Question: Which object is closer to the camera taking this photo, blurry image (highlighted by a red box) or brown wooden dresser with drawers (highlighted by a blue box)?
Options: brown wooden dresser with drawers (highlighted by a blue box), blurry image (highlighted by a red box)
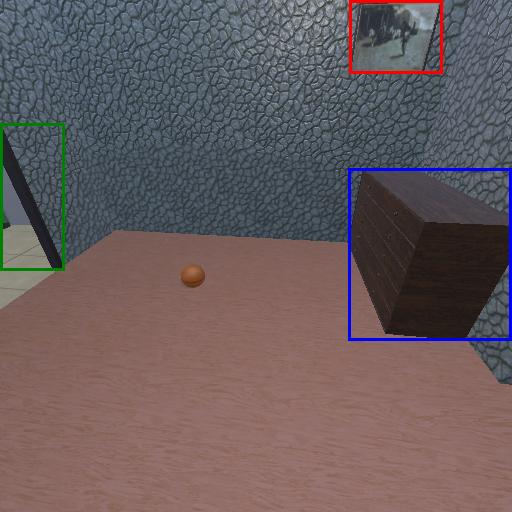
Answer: brown wooden dresser with drawers (highlighted by a blue box)